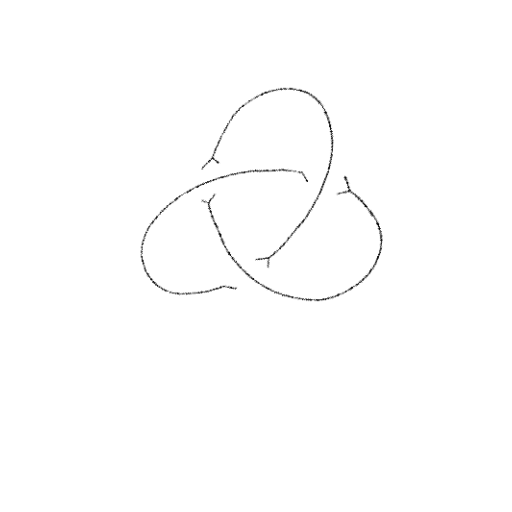
Crossing number: 3